Interaction volume radius: 5 \u00c5
Interaction volume height: 10 \u00c5
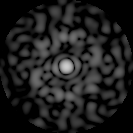
Disorder parameter: 0.8705